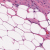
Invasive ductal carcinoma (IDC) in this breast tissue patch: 0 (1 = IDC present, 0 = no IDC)